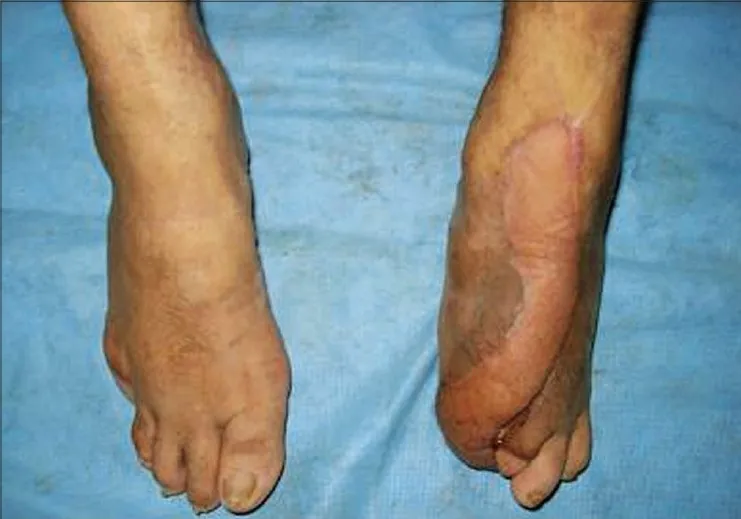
Well-settled flap - dorsal view.
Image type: medical_photograph (other_medical_photograph)